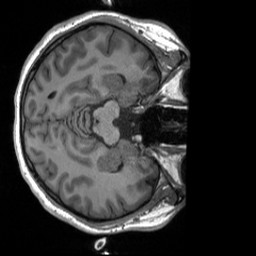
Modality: T1w
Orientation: axial
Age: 21
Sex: female
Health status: healthy
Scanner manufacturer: siemens
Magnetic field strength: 3 T
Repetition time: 2 s
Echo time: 0.00232 s